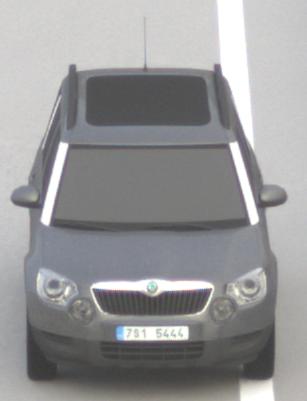
Make: Skoda
Model: Yeti 1.2 TSI
Detailed model: Yeti
Model produced from: 2009/11
Model produced until: 2011/10
Doors: 5
Color: gray
Road condition: dry road
Daytime: morning or afternoon
Contrast: low contrast